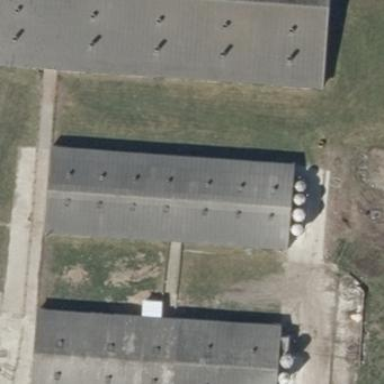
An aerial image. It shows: Gabled roof of grey-colored farm auxiliary building with its roof oriented along the structure.